Question: Goal:
When you right click on an empty space the right menu shall NOT display. The picture number two is wrong.
Problem:
How should I enable to do it? I don't know the right syntax code.
'''
private void lvw_bokade_MouseRightButtonUp(object sender, MouseButtonEventArgs e)
{
ListView selectedData = (ListView)sender;
List myList= (List) selectedData.SelectedItem;
ContextMenu myContextMenu = new ContextMenu(); ;
if (MouseButtonState.Released == e.RightButton && myList.Test!= "")
{
MenuItem menuItem3 = new MenuItem();
menuItem3.Header = "Add quantity";
myContextMenu.Items.Add(menuItem3);
MenuItem menuItem2 = new MenuItem();
menuItem2.Header = "Delete";
myContextMenu.Items.Add(menuItem2);
}
myContextMenu.IsOpen = true;
}
'''
XAML code:
'''
<TabItem Header="Bokade">
<Grid Background="#FFE5E5E5">
<ListView x:Name="lvw_bokade" HorizontalAlignment="Left" ItemsSource="{Binding}" SelectionMode="Single" Height="335" Margin="10,46,0,0" VerticalAlignment="Top" Width="561" MouseRightButtonUp="lvw_bokade_MouseRightButtonUp">
<ListView.View>
<GridView>
<GridViewColumn Header="Fornamn" Width="auto" DisplayMemberBinding="{Binding Path=Fornamn }" TextBlock.TextAlignment="Left" />
<GridViewColumn Header="Efternamn" Width="auto" DisplayMemberBinding="{Binding Path=Efternamn}" TextBlock.TextAlignment="Left" />
<GridViewColumn Header="Kortnummer" Width="auto" DisplayMemberBinding="{Binding Path=Kortnummer}" TextBlock.TextAlignment="Center" />
<GridViewColumn Header="Personnummer" Width="auto" DisplayMemberBinding="{Binding Path=Personnummer}" TextBlock.TextAlignment="Center" />
<GridViewColumn Header="Avprickad" Width="auto" DisplayMemberBinding="{Binding Path=Avprickad }" TextBlock.TextAlignment="Center" />
</GridView>
</ListView.View>
</ListView>
<Button Content="Ny plats" HorizontalAlignment="Left" Margin="10,21,0,0" VerticalAlignment="Top" Width="75"/>
</Grid>
</TabItem>
'''

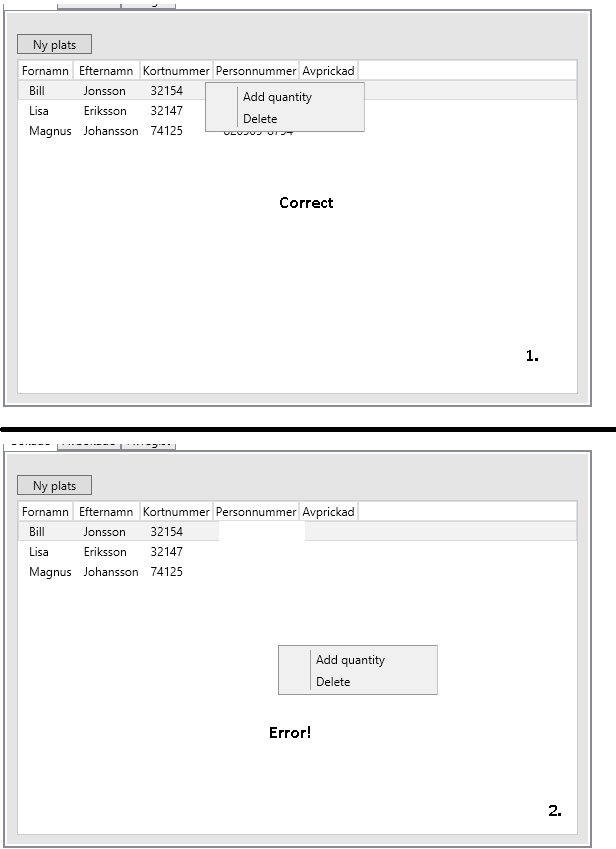
Answer: '''
private void lvw_bokade_MouseRightButtonUp(object sender, MouseButtonEventArgs e)
{
ListView selectedData = (ListView)sender;
Passlista myPasslista = (Passlista)selectedData.SelectedItem;
System.Windows.Point pt = e.GetPosition(this);
if (myPasslista != null && !(System.Windows.Media.VisualTreeHelper.HitTest(this, pt).VisualHit is ScrollViewer))
{
ContextMenu myContextMenu = new ContextMenu(); ;
if (MouseButtonState.Released == e.RightButton && myPasslista.Instruktor != "")
{
MenuItem menuItem3 = new MenuItem();
menuItem3.Header = "Add quantity";
myContextMenu.Items.Add(menuItem3);
MenuItem menuItem2 = new MenuItem();
menuItem2.Header = "Delete";
myContextMenu.Items.Add(menuItem2);
}
myContextMenu.IsOpen = true;
}
}
'''